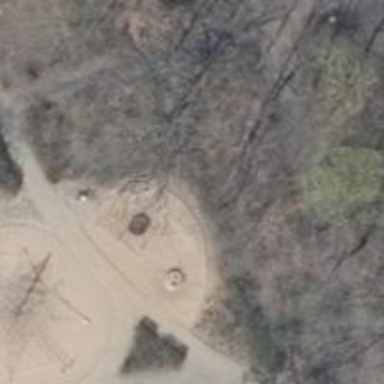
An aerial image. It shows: Playground featuring trampoline.